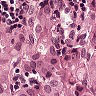
Metastatic tissue present: yes